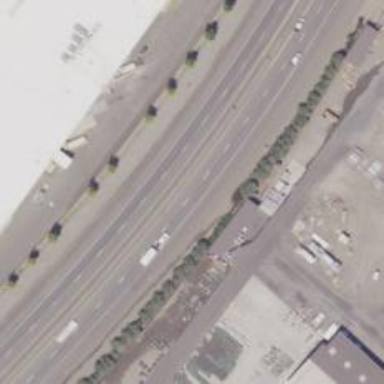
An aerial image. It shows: This image shows trunk highway that functions as expressway.